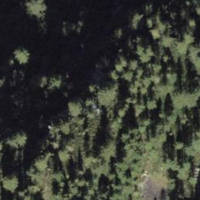
EUNIS habitat code: 43
Species observed at this site:
Astrantia minor